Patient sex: M
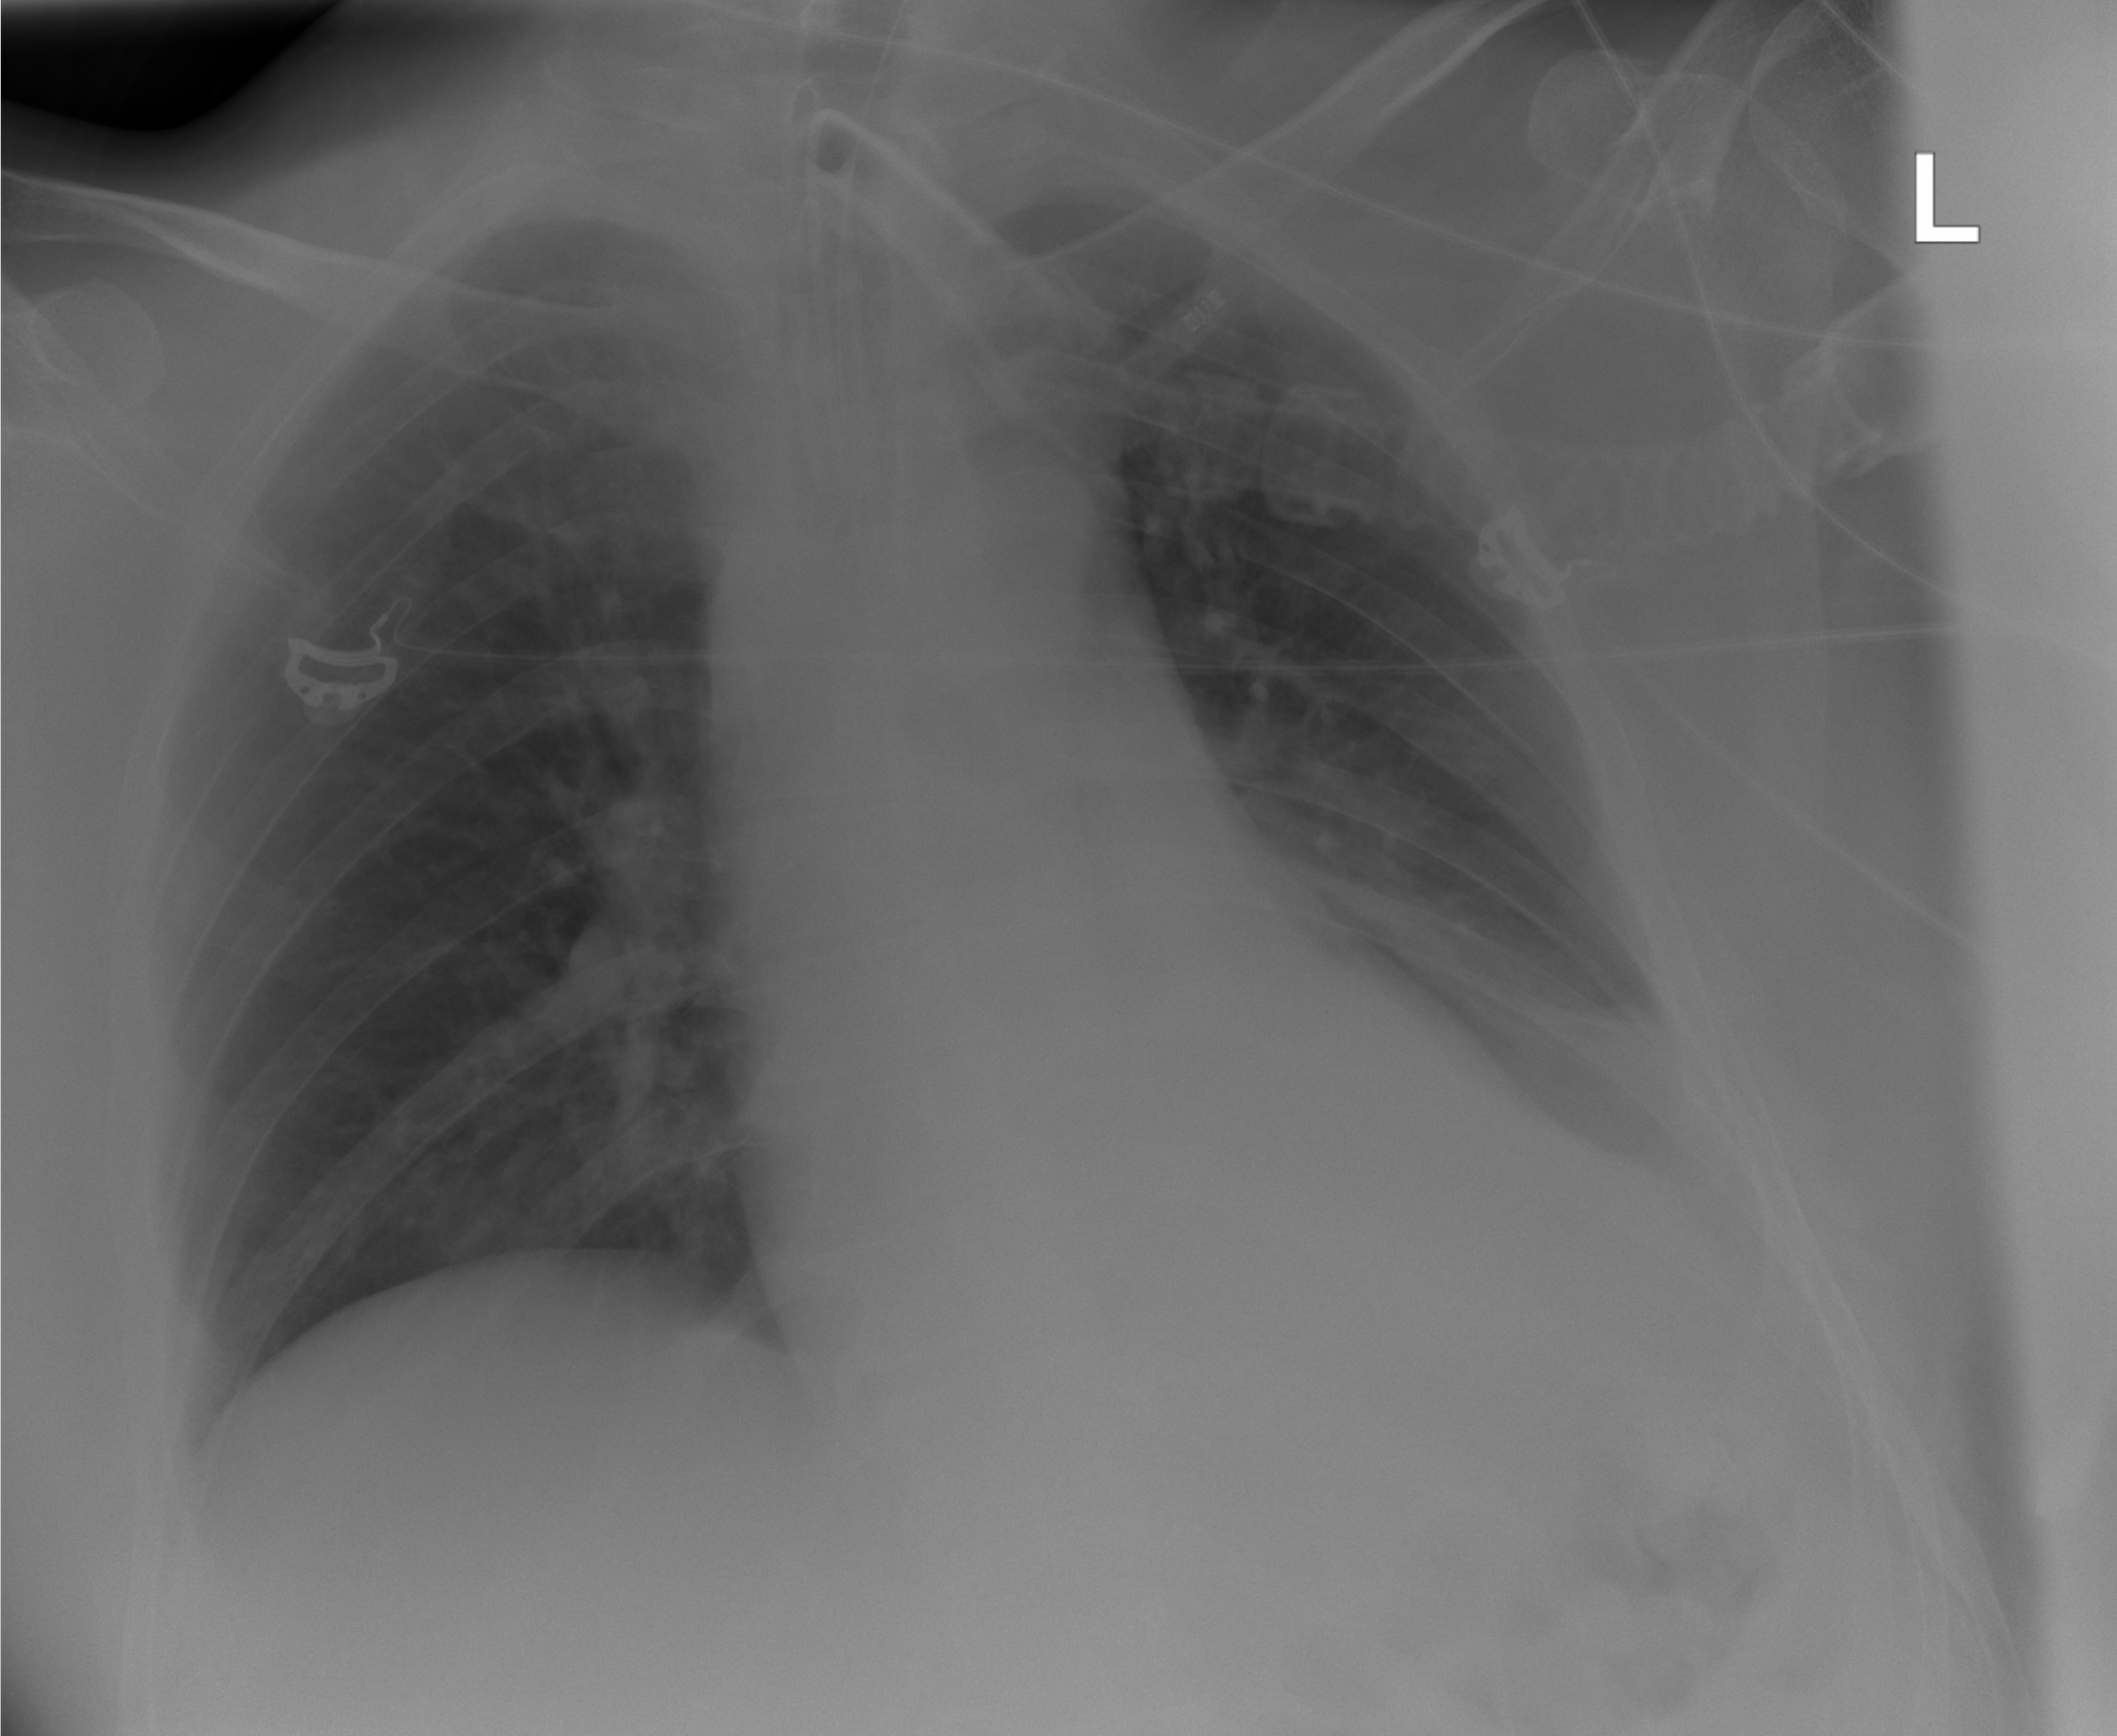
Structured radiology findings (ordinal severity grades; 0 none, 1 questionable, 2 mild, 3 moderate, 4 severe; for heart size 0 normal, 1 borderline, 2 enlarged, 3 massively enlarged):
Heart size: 2
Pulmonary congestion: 0
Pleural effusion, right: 0
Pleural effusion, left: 2
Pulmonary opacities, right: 0
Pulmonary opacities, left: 0
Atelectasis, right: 0
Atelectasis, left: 2